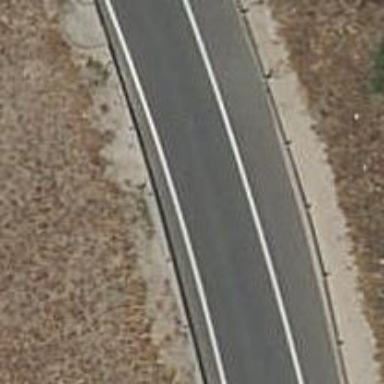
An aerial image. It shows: Motorway link.